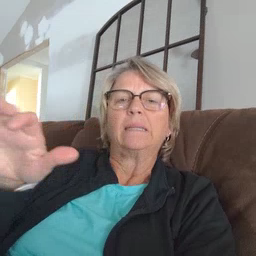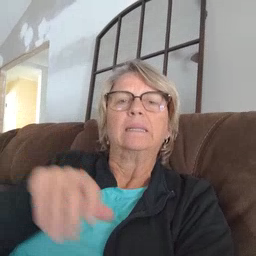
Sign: hot